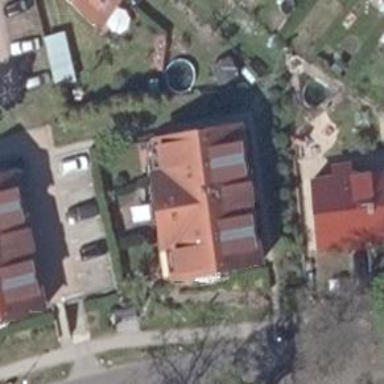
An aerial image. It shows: Residential building with gabled red roof made of roof tiles.